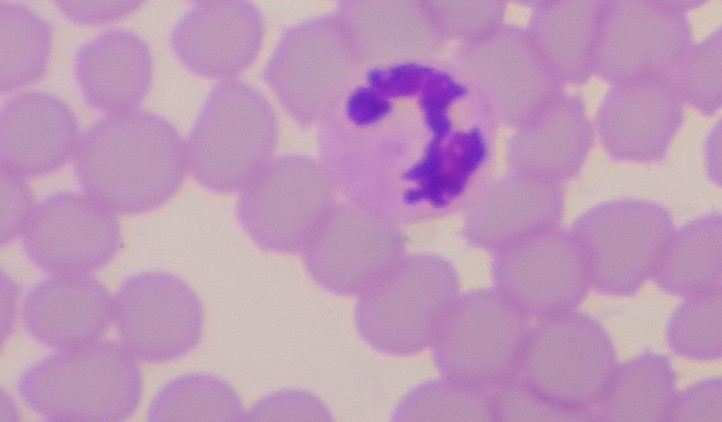
White blood cell type: Neutrophil